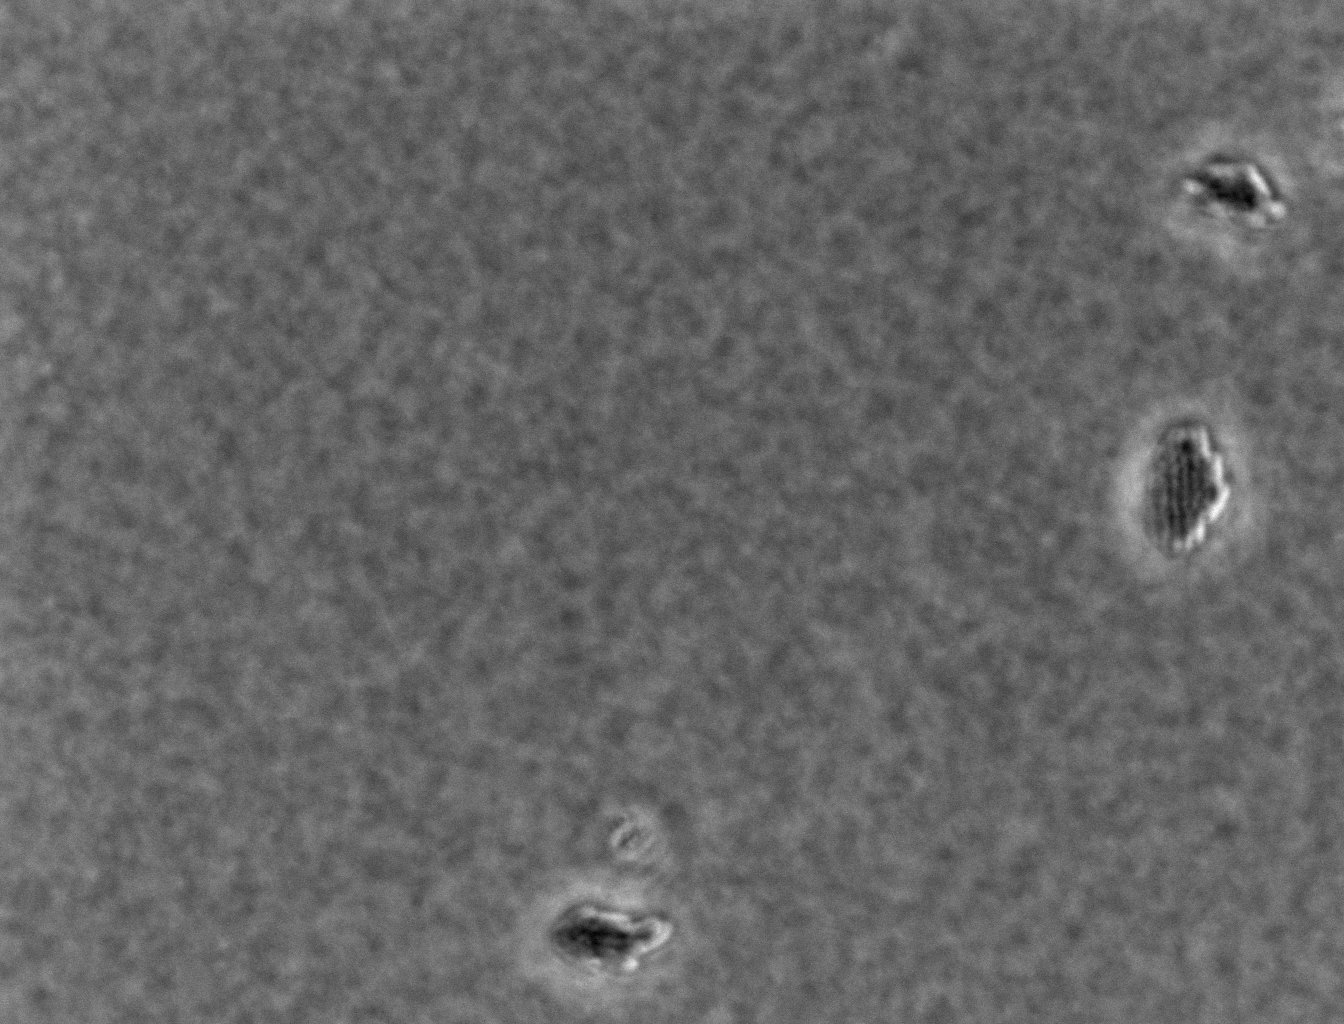
Defocused phase contrast microscopy, 60x objective, 3 h incubation